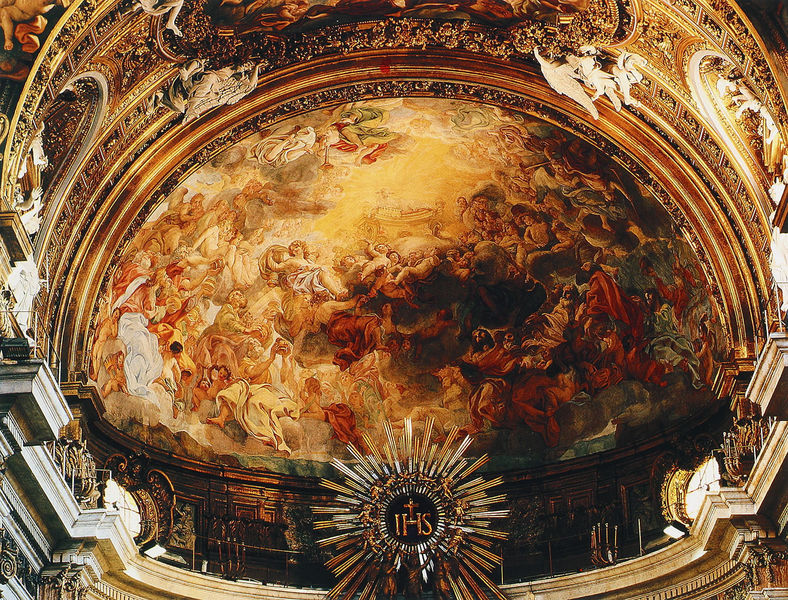
Titel: “Anbetung des Lammes” im Presbyterium von Il Gesù in Rom
Künstler: Giovanni Battista Gaulli
Standort: Rom, Il Gesù (EU - I - Latium)
Schlagwörter: dunkel, gemälde, himmel, gelb, fenster, hell, licht, marmor, gebäude, rot, barock, mensch, kirche, sonne, gold, decke, personen, engel, bogen, kuppel, stuck, foto, oben, kreuz, stern, strahlen, viele, dynamik, altar, kapitelle, photo, sims, kalotte, hölle, monstranz, kapelle, fresko, posaune, putten, sakral, absperrung, himmelfahrt, nischen, trompete, ihs, deckenbildnis, kapell, deckenbildnid